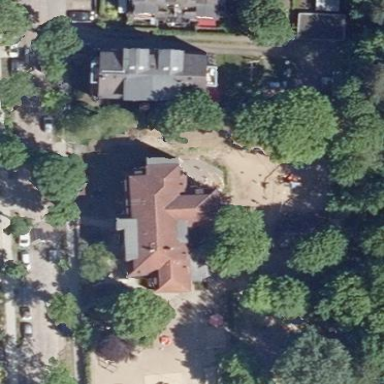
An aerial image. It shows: Kindergarten building.